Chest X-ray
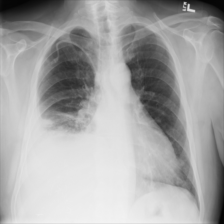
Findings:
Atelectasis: positive
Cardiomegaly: negative
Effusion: positive
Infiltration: negative
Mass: negative
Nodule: positive
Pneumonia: negative
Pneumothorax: negative
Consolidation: negative
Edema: negative
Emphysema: negative
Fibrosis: negative
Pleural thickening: negative
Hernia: negative